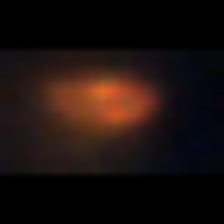
Taxon: NanoPlankton
Group: Other